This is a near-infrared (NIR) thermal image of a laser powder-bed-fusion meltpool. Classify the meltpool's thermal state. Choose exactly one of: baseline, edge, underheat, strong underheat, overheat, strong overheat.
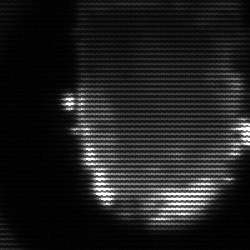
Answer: baseline